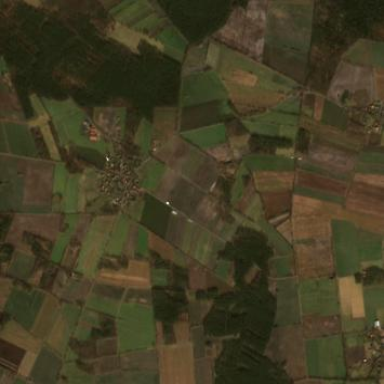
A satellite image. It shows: View of farmland.